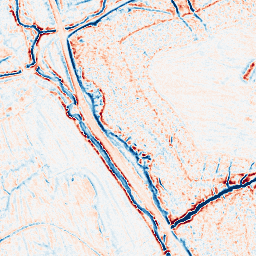
Category: edge_preserving
Decomposition family: bilateral
Decomposition parameters: d: 9
sigma_color: 75
sigma_space: 100
Upsampling method: quadratic
Upsampling parameters: scale: 4
Upsampling scale: 4